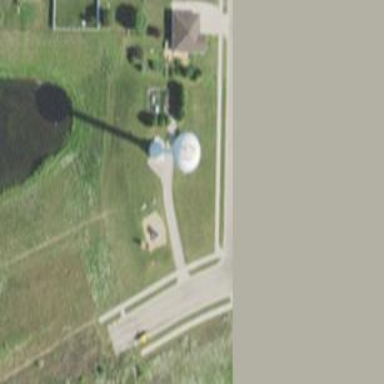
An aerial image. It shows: Storage tank with man-made structure.